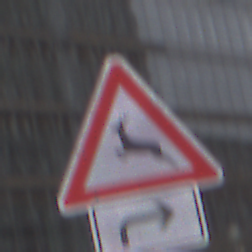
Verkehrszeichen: WildwechselRechts
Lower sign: RichtungsangabeDurchPfeile5
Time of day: MorningAfternoon
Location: Outdoor (Urban)
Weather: Overcast
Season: NotSpecified
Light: Natural